Question: I am trying to write a query in SQL Server to extract all of the information linked to a Task but I've hit a bit of a problem. What I want to happen is when I pass in a parameter (@TaskID) and for that to return task information for that ID and also any sub-task information related to that ID.
The problem is that once you reach the first sub-task it effectively loses its link to the overall Parent TaskID. For example: TaskID (3) is ultimately linked to TaskID (1) but because it's a sub-task of TaskID (2) there is no way to check unless I join the Parent (TaskID 1) to TaskID 2 and then to TaskID 3.
What we would like to do is have an infinite number of sub-tasks but that would require too many joins.
I was wondering if there was a better way?
Table structure or query wise.

'''
WITH cte AS (
SELECT
t.TaskID
,t.Title
,t.ParentID
,CAST(t.TaskID AS NVARCHAR(MAX)) [Path]
FROM
tasks.Tasks t
WHERE
t.TaskID = 3
UNION ALL
SELECT
c.ParentID
,c.Title
,t.ParentID
,c.[Path] + '->' + CAST(t.TaskID AS NVARCHAR(MAX))
FROM
tasks.Tasks t
INNER JOIN cte c on c.ParentID = t.TaskID
)
SELECT
cte.TaskID
,cte.Title
,cte.[Path]
FROM
cte
WHERE
cte.ParentID IS NULL
'''
This gives the correct result but I should really pass the TaskID without the ParentID as this would be the top level. So instead of t.TaskID = 3 in my code block, I would want to pass 1. I'll have a play...
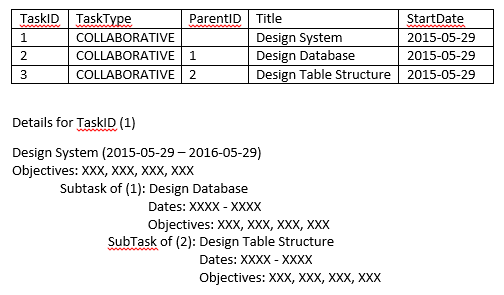
Answer: This worked for me. Passing '1' as the TaskID will now allow me to see all the sub-tasks related to it (in the example 2 & 3).
'''
WITH cte AS
(
SELECT
t.TaskID
,t.Title
,t.ParentID
,CONVERT(VARCHAR(MAX),'') AS [Path]
FROM
tasks.Tasks t
WHERE
t.ParentID IS NULL
AND t.TaskID = @TaskID
UNION ALL
SELECT
sub.TaskID
,sub.Title
,sub.ParentID
,cte.[Path] + '->' + CONVERT(VARCHAR(MAX),sub.TaskID) AS [Path]
FROM
tasks.Tasks sub
INNER JOIN cte ON cte.TaskID = sub.ParentID
)
SELECT
cte.TaskID
,cte.Title
,cte.ParentID
,CONVERT(VARCHAR(MAX),@TaskID) + cte.[Path] AS [Path]
FROM
cte
'''
Thanks for the help everyone